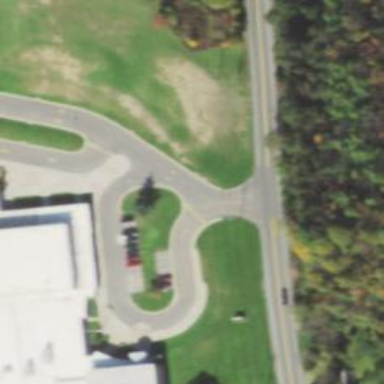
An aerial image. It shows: Entrance to school.